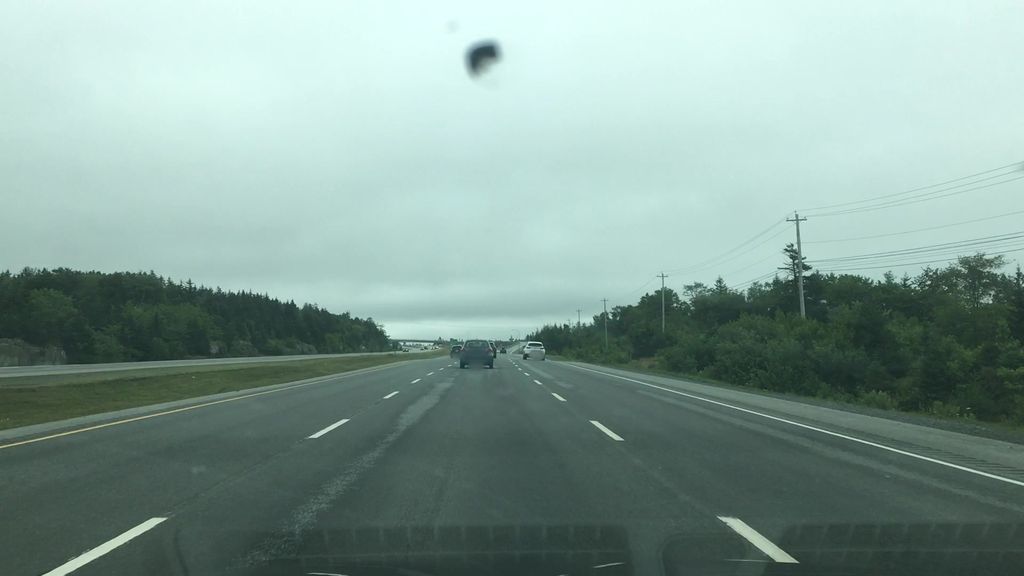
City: halifax